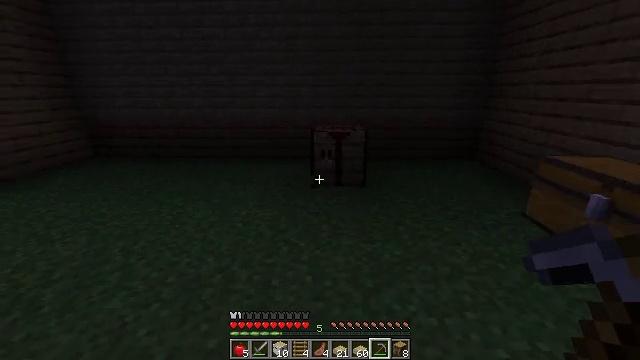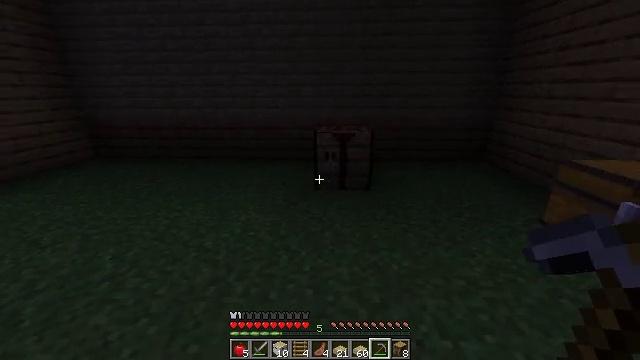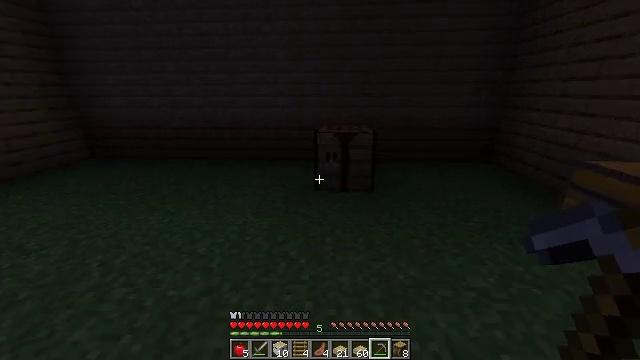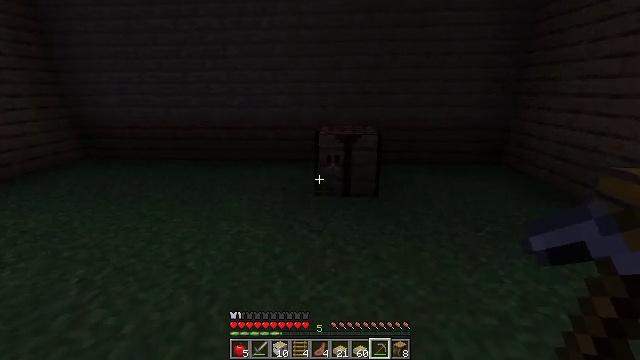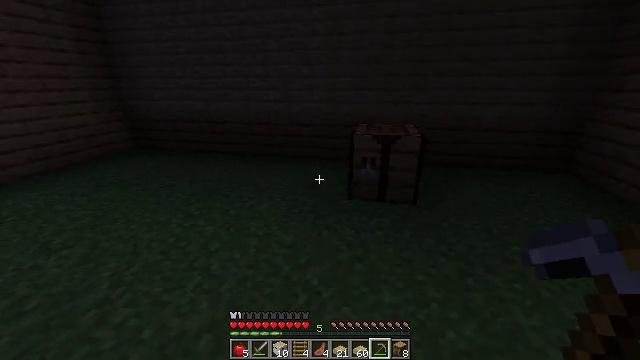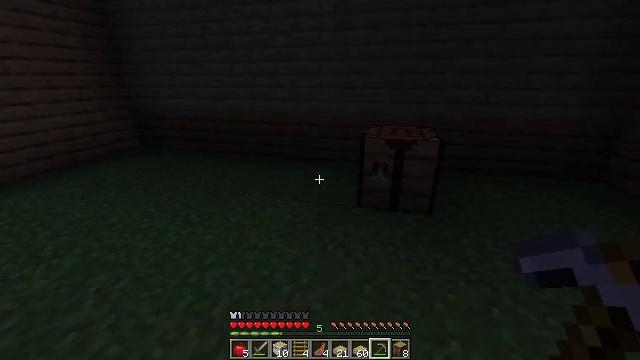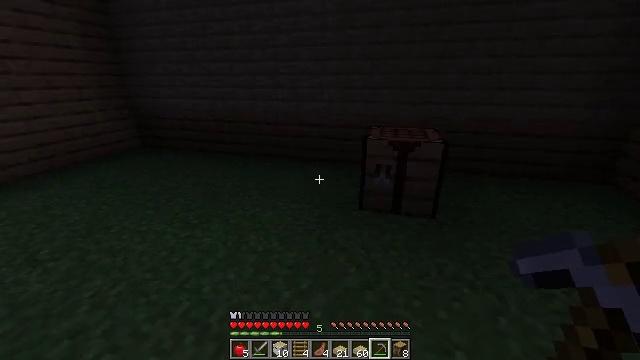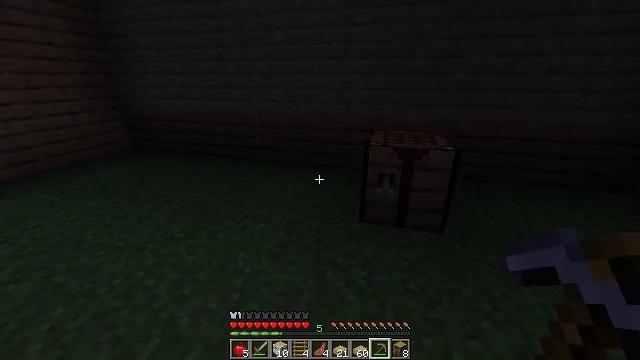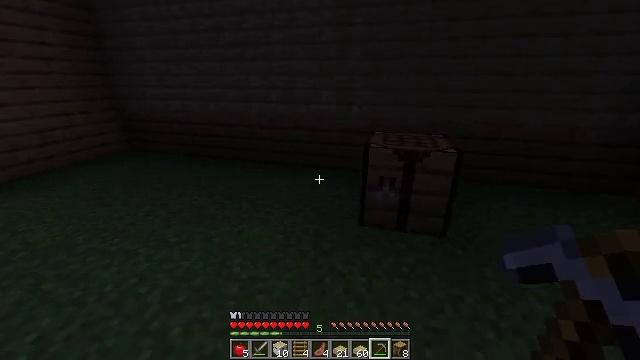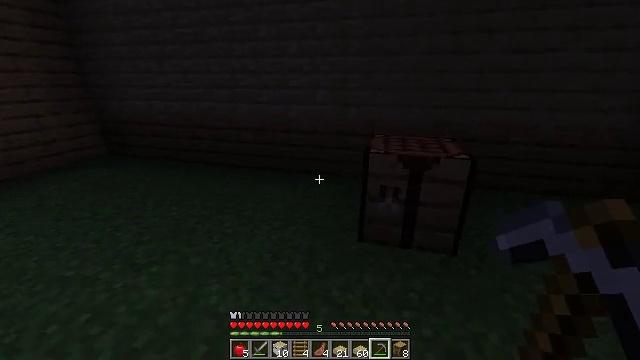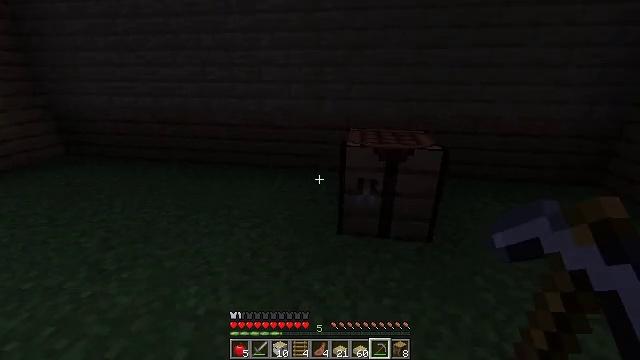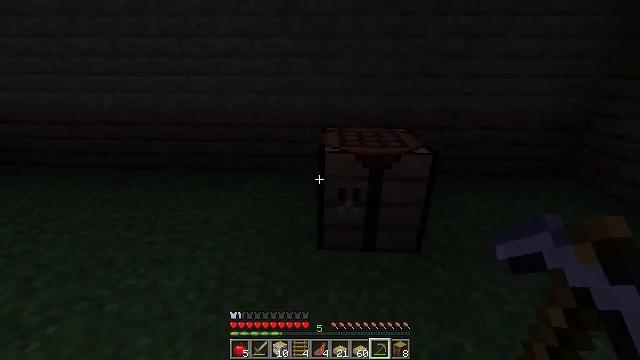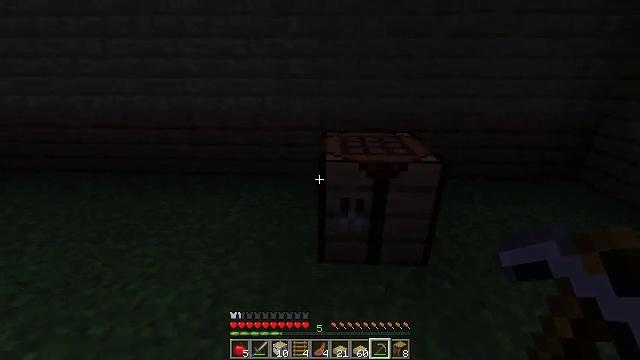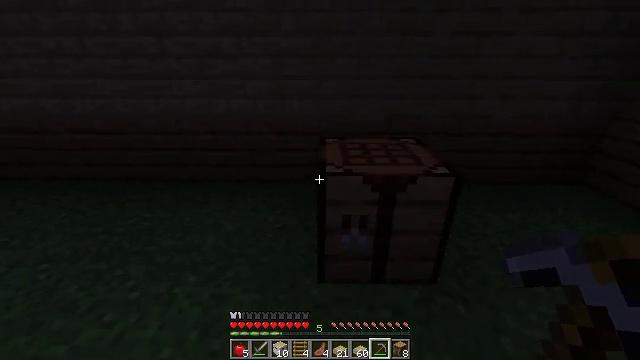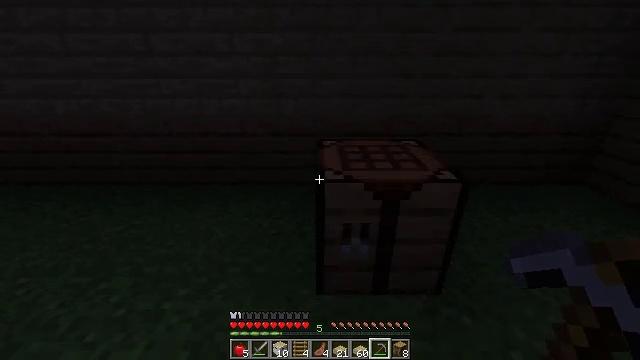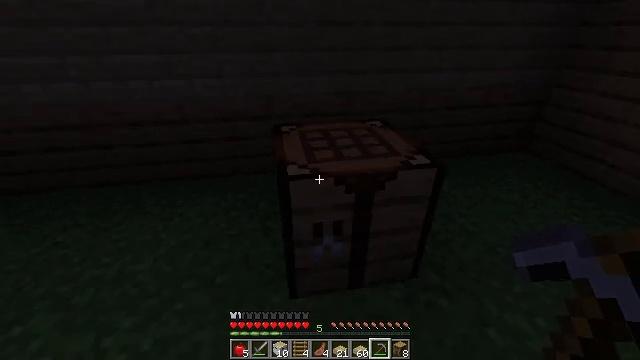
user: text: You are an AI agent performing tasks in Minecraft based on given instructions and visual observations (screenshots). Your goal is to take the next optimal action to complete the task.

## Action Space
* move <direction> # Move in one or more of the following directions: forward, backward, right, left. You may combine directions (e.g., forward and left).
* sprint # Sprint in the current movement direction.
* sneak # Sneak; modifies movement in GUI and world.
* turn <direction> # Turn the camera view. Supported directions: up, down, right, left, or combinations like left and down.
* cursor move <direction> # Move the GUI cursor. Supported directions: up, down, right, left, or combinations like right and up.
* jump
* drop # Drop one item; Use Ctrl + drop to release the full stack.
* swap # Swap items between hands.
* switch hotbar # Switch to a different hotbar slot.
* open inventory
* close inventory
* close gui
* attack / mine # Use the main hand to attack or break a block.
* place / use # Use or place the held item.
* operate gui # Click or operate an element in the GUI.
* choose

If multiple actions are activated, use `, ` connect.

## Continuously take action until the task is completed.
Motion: motion action
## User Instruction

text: Craft a birch door.
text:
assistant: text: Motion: move forward, turn left
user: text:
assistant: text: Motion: move forward
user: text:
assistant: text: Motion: move forward
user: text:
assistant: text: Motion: move forward, turn left and down
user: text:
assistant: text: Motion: move forward, turn left
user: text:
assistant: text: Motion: move forward
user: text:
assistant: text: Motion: move forward
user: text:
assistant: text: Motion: move forward
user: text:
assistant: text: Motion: move forward, turn right
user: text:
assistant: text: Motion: move forward, turn right and down
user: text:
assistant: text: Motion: move forward, turn right and down
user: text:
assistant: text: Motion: move forward
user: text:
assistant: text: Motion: move forward, turn right
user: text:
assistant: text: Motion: move forward, turn right
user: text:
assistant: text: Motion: move forward, turn right and down
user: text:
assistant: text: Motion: move forward, turn right and down
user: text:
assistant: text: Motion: no_op
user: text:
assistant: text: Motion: no_op
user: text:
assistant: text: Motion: use / place
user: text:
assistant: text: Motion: use / place
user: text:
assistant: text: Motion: use / place
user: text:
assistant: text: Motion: no_op
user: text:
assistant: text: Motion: no_op
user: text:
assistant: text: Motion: open gui
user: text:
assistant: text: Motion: no_op
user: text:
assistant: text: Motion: no_op
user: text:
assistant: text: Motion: no_op
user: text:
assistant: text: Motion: cursor move up
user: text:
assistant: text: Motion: no_op
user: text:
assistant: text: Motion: no_op